Field crop: maize
Growth stage: 1
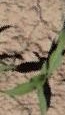
Species: maize